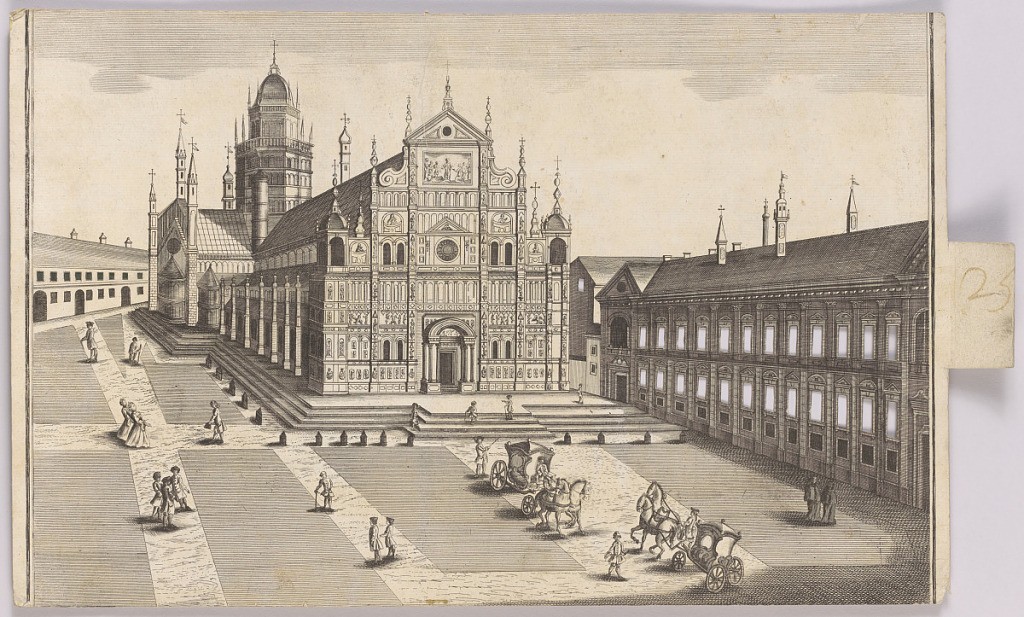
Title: Peep-Show Print
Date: mid-18th century
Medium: Engraving and brush and wash on paper
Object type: Print
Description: Peep-show print